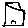
Label: house